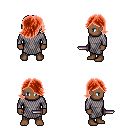
a pixel art fantasy rpg character, male body template, human, dark skin, chain mail, teal pants, red swoop hairstyle, dagger, four views (front, back, left, right), 2x2 character sprite sheet, small pixel art, hard edges, no anti-aliasing